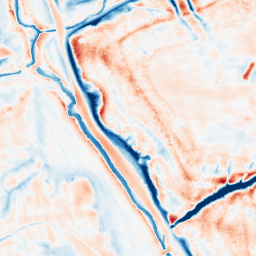
Category: trend_removal
Decomposition family: local_polynomial
Decomposition parameters: window_size: 21
degree: 1
Upsampling method: sinc_hamming
Upsampling parameters: scale: 2
kernel_size: 8
Upsampling scale: 2